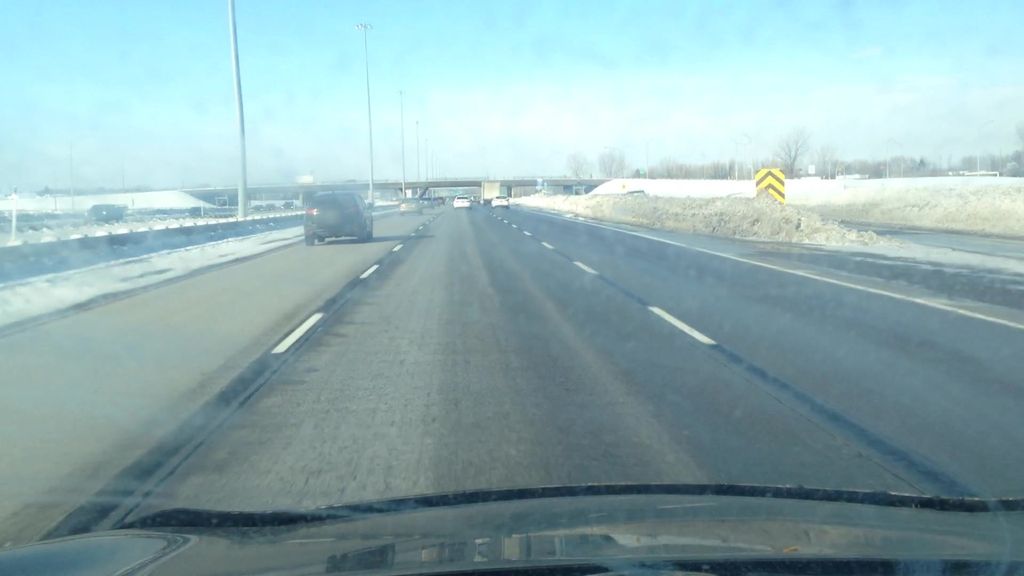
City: montreal